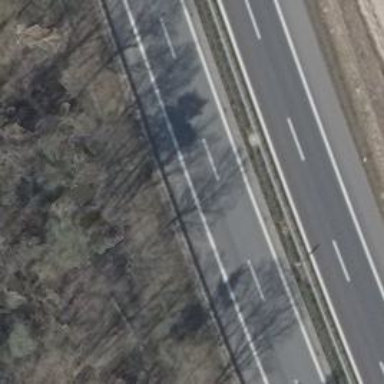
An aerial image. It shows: Asphalt motorway.